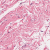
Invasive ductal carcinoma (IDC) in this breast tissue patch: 0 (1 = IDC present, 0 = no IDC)